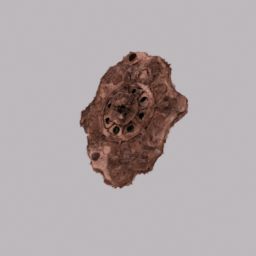
Label: decoration